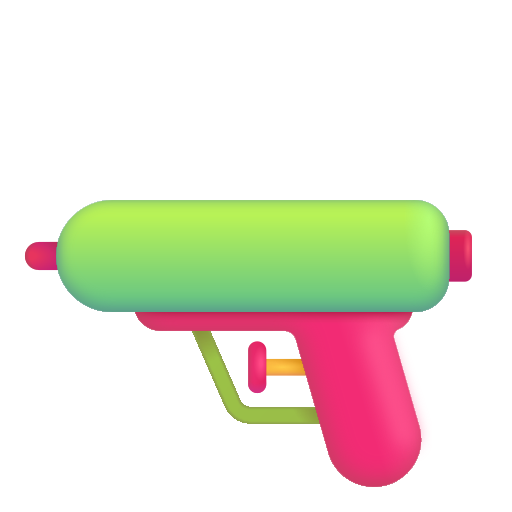
water pistol color